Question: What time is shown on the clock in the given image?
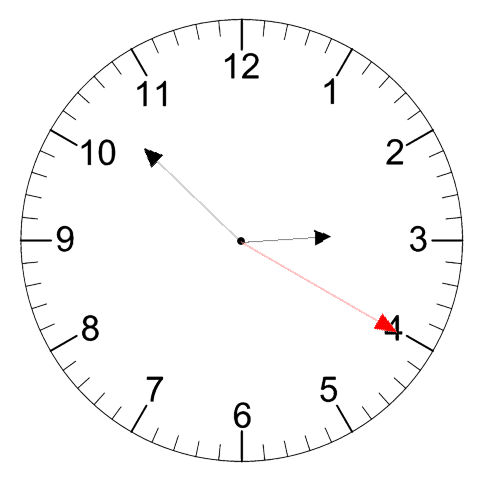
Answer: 02:52:20